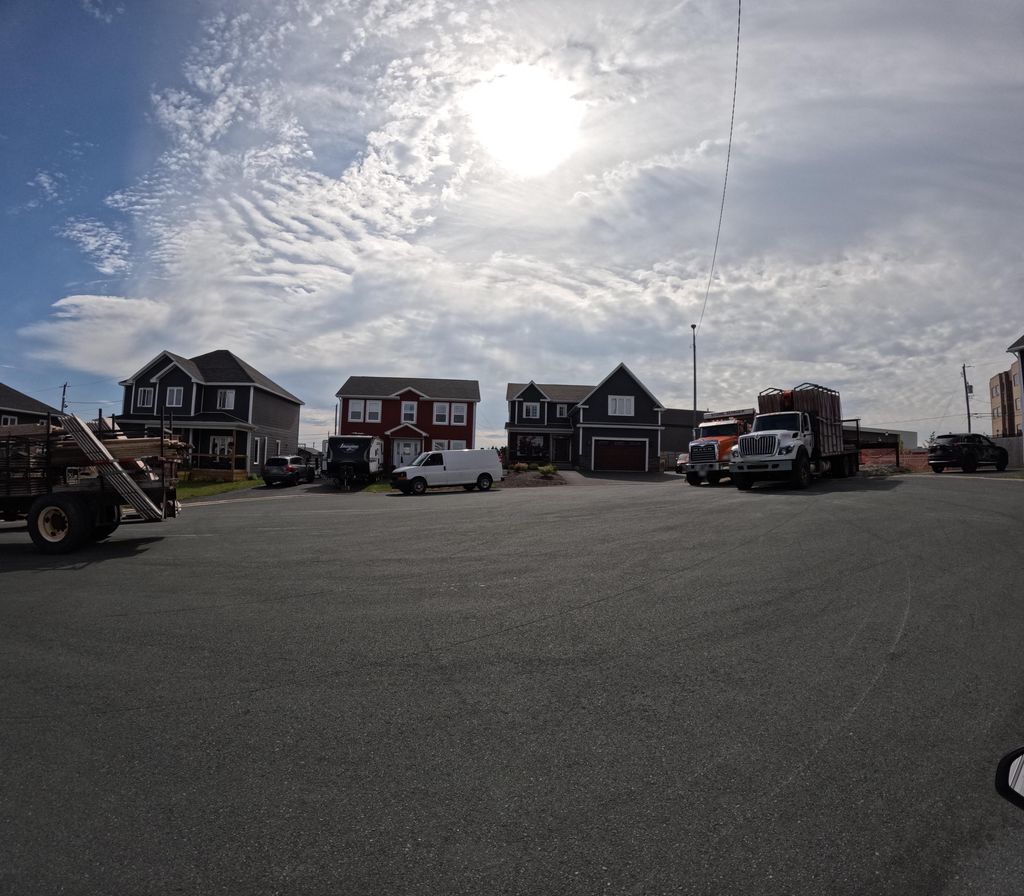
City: st_johns